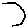
Label: hexagon